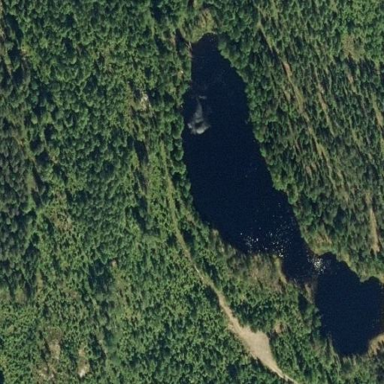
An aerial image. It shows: Serene lake.